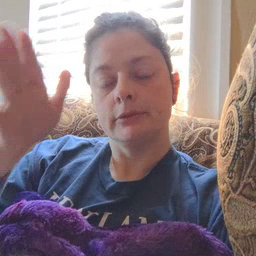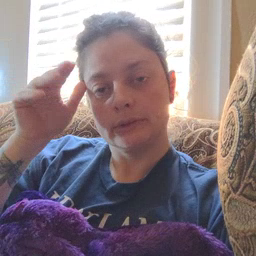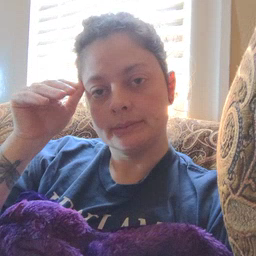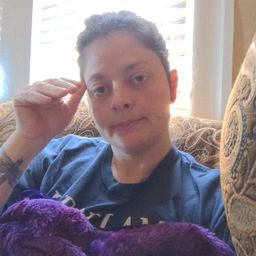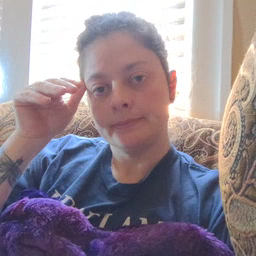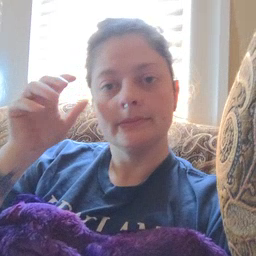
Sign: donkey